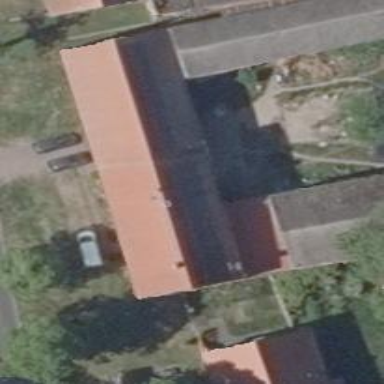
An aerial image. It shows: Gabled building with roof oriented along its structure.